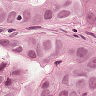
Metastatic tissue present: yes